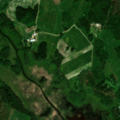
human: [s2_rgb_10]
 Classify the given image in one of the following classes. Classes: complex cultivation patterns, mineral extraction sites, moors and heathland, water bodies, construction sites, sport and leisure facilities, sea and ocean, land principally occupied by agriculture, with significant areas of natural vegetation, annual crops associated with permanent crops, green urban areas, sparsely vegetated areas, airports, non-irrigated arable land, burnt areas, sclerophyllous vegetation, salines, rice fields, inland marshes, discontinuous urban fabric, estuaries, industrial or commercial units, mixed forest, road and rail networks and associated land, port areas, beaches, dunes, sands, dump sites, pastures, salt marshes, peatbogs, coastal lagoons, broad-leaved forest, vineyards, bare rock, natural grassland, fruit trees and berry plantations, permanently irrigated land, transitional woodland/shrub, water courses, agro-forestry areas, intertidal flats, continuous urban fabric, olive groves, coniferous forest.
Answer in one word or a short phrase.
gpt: non-irrigated arable land, land principally occupied by agriculture, with significant areas of natural vegetation, coniferous forest, mixed forest, inland marshes